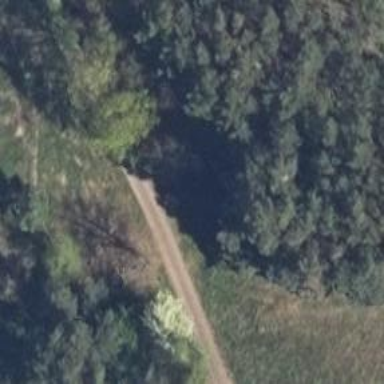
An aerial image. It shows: Asphalt cycleway.